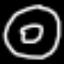
Label: donut